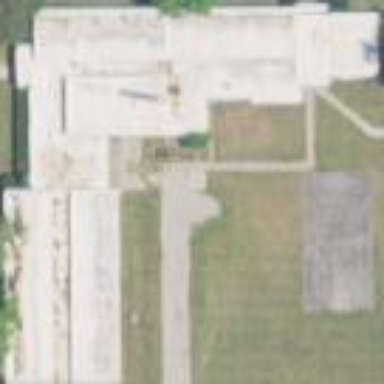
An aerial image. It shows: School building.